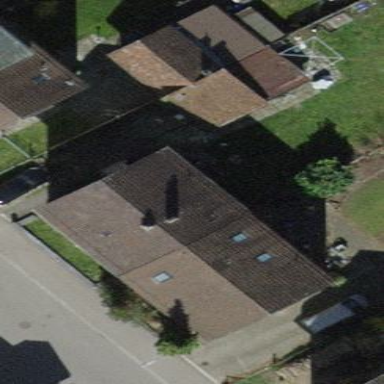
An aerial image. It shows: Gabled roof apartment building with tile roofing.